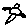
Label: bird